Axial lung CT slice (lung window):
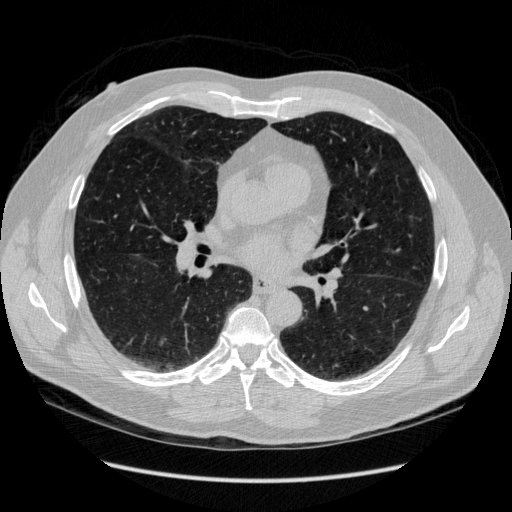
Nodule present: no